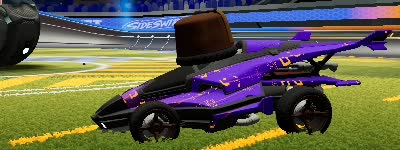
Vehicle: aftershock